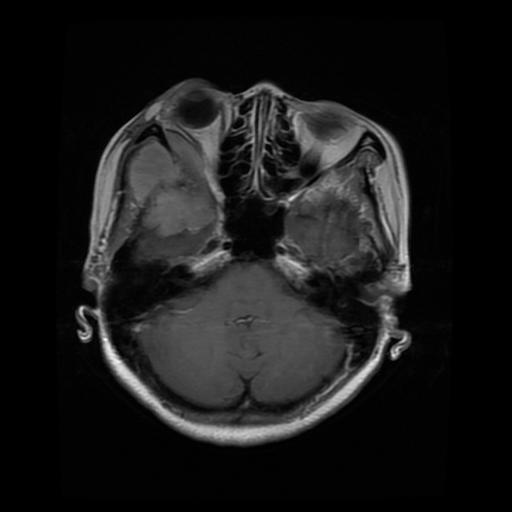
Label: meningioma